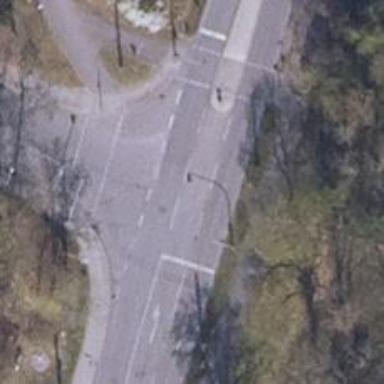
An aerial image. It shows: Residential road with asphalt surface. Both sides have sidewalks.